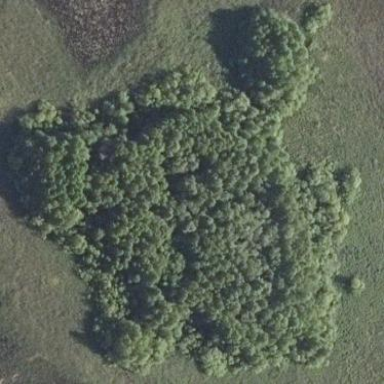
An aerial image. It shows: Islet covered with woodland.